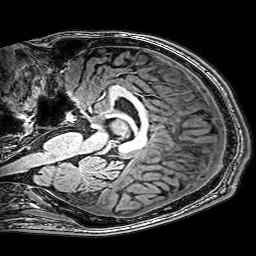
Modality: T1w
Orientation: sagittal
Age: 24
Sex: male
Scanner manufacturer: philips
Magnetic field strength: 3 T
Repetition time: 0.009 s
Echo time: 0.00351 s